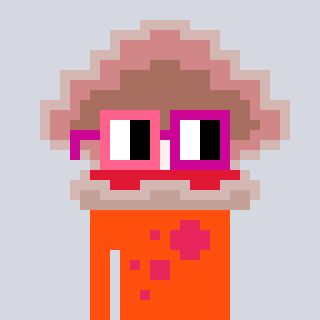
a pixel art character with square pink and red glasses, a oyster-shaped head and a orange-colored body on a cool background